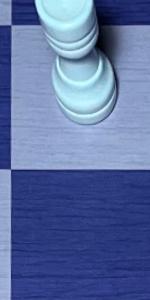
Label: Empty